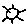
Label: sun